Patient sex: M
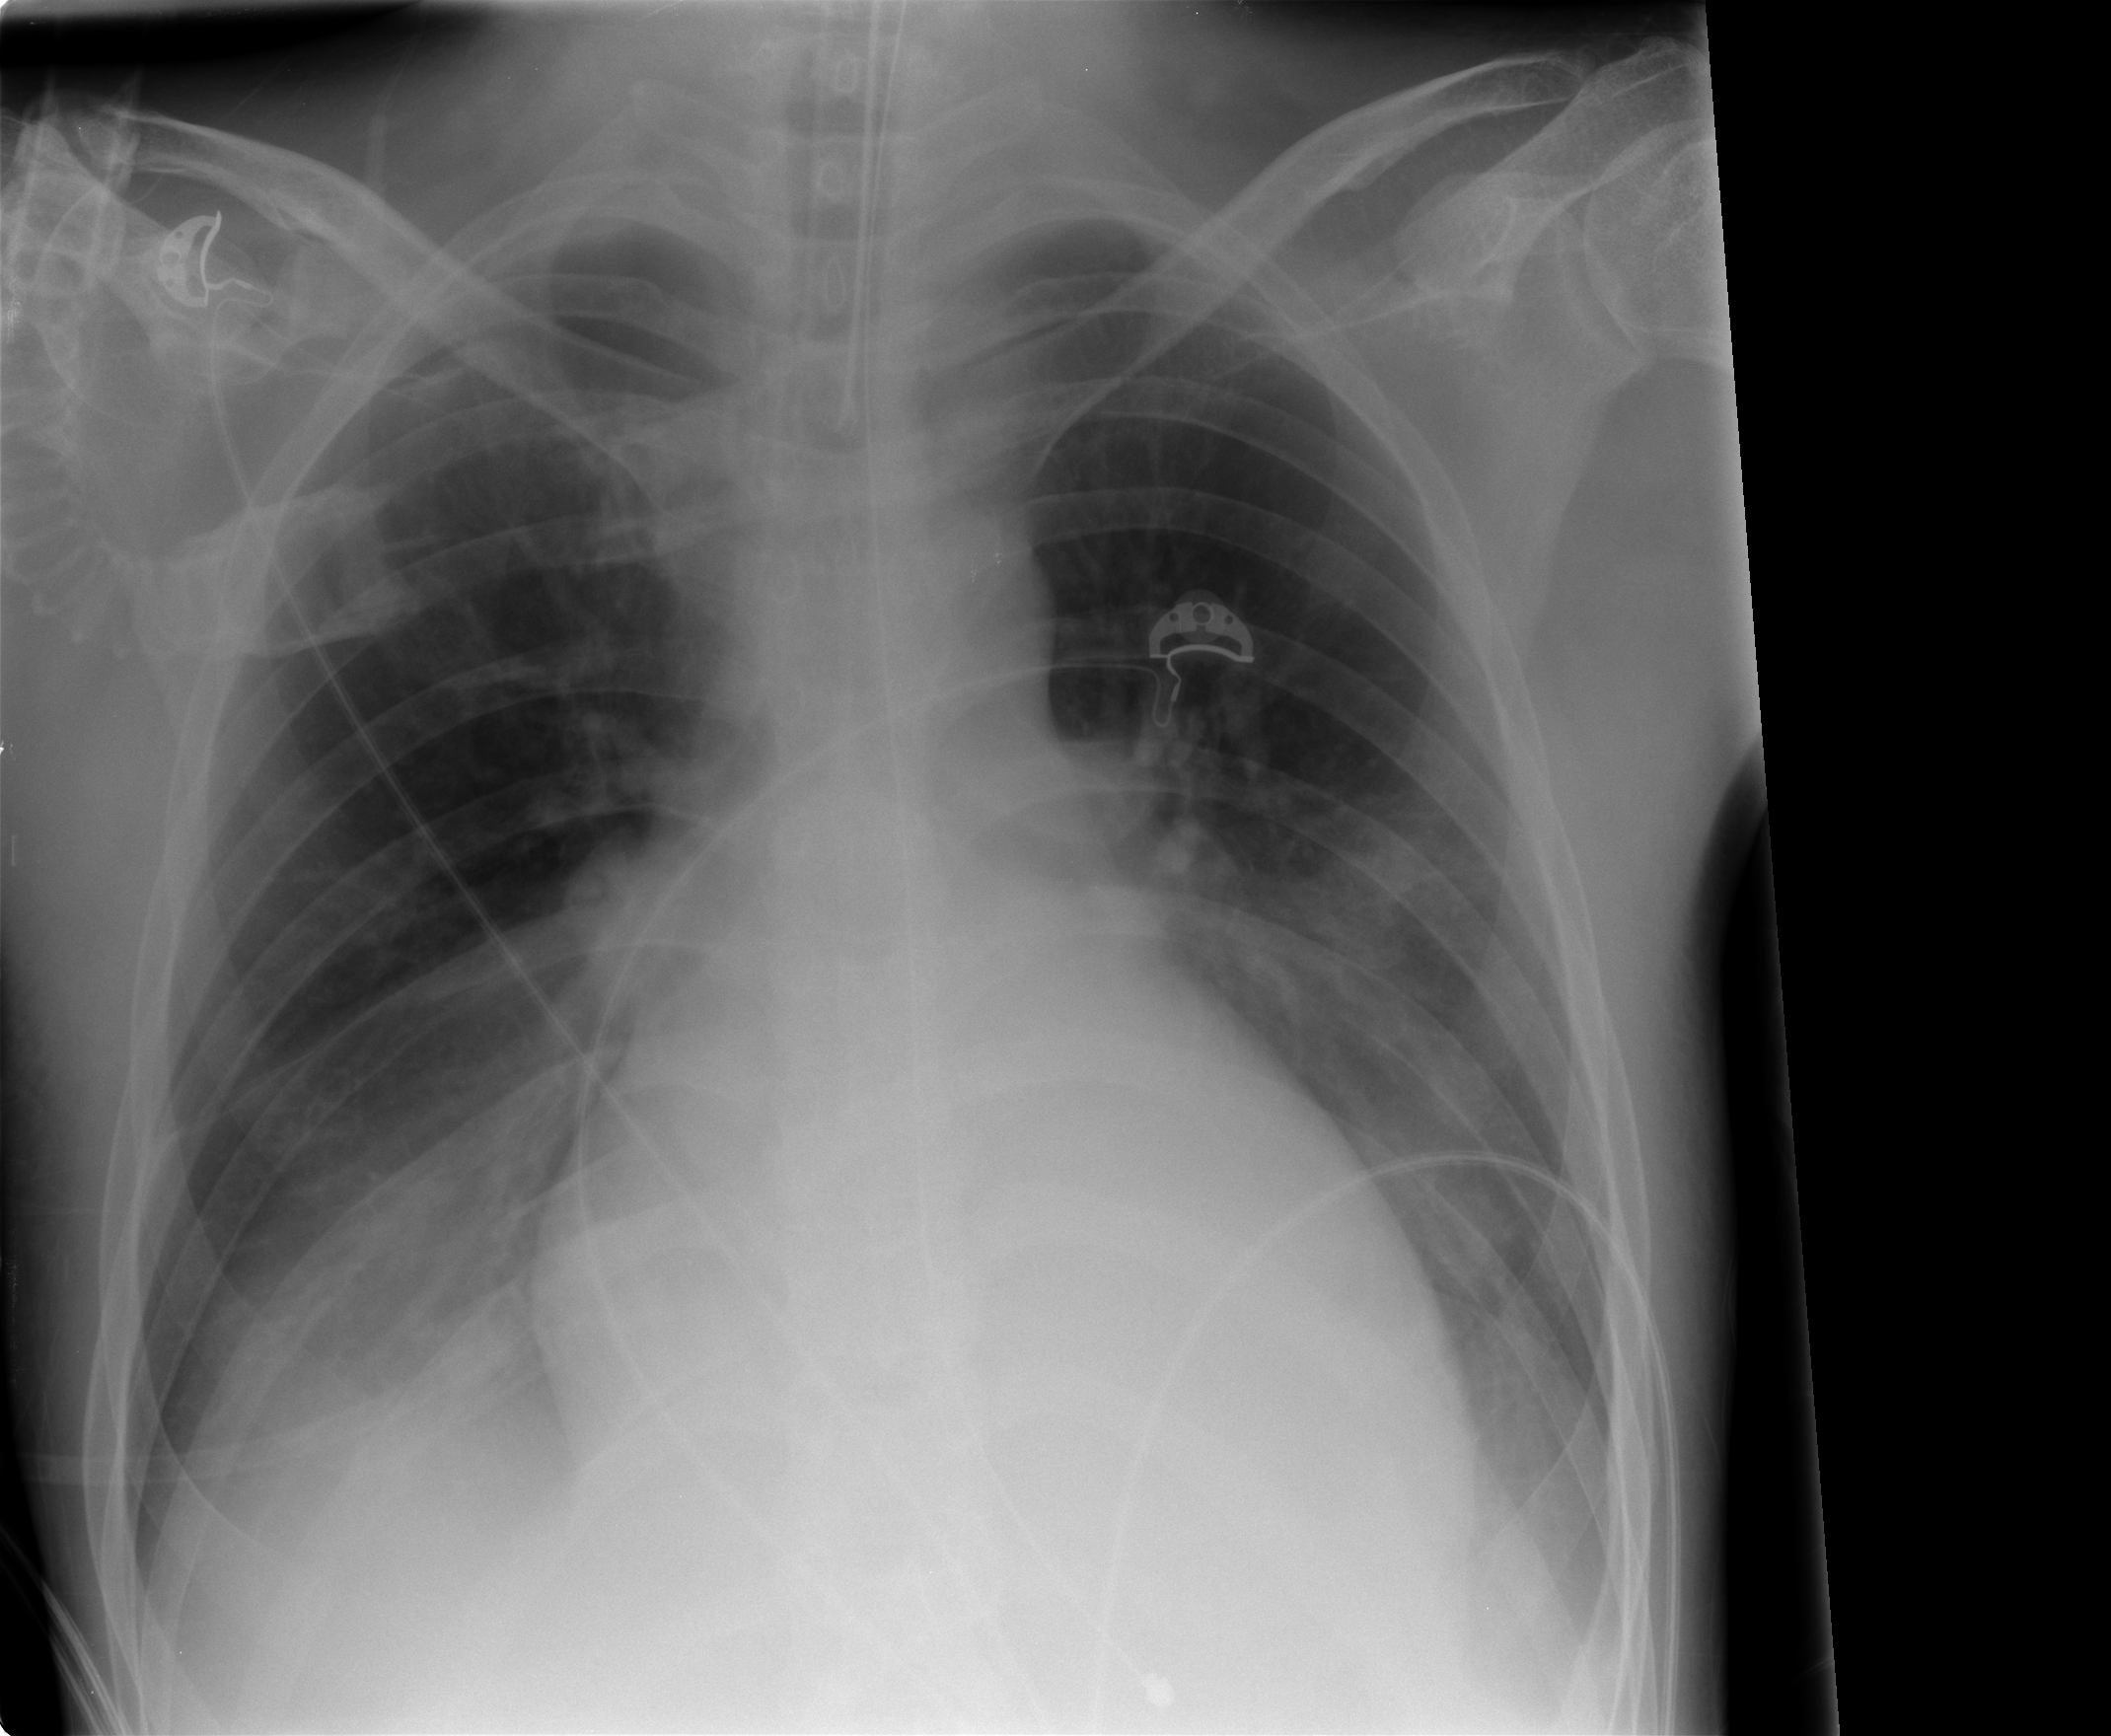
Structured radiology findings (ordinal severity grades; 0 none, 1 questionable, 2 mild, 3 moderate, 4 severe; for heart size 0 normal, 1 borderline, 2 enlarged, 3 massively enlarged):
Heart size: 2
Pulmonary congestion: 0
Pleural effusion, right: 2
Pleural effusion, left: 1
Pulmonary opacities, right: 0
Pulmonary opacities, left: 0
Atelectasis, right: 2
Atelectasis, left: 2